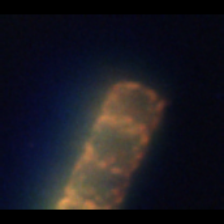
Taxon: Lauderia_Hemiaulus
Group: Diatoms